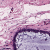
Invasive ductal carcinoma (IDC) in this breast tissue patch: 0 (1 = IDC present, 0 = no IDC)